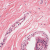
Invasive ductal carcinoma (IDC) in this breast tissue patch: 0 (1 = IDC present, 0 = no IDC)